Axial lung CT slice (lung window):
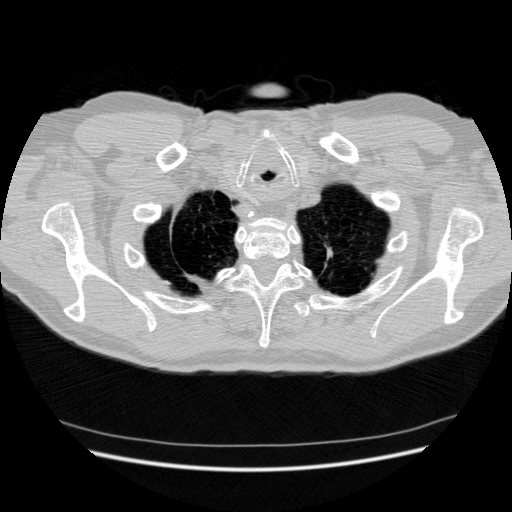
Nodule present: no